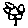
Label: flower